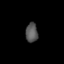
Tissue: skin
Cell type: Epithelial cells
Senescence score: 0.8966
Nuclear area (px): 233
Mean DAPI intensity: 84.605